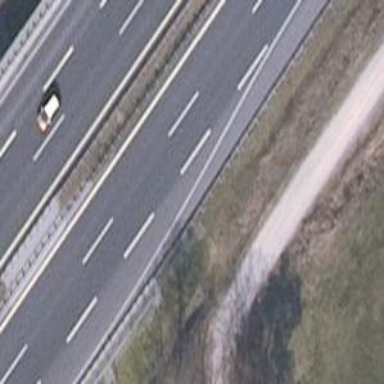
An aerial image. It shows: Asphalt bridge over motorway.